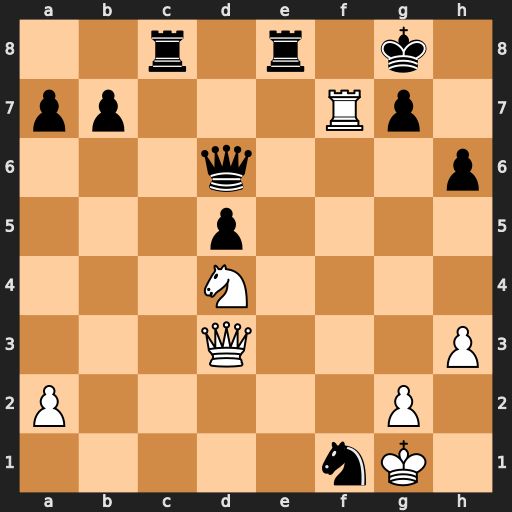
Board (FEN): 2r1r1k1/pp3Rp1/3q3p/3p4/3N4/3Q3P/P5P1/5nK1
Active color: w
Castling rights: -
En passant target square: -
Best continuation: Rxg7+ Kxg7 Nf5+ Kf8 Nxd6